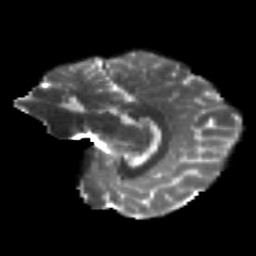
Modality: T2w
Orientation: sagittal
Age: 24
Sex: female
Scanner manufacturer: siemens
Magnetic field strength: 3 T
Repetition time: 8.8 s
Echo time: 0.085 s